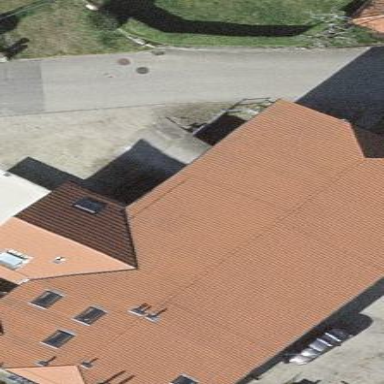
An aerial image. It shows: Simple house.